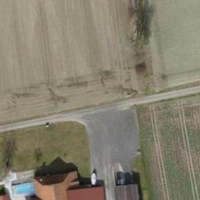
EUNIS habitat code: 52
Species observed at this site:
Milvus milvus
Falco tinnunculus
Turdus viscivorus
Milvus migrans